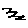
Label: zigzag